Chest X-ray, PA view. Patient: 45 years old, sex F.
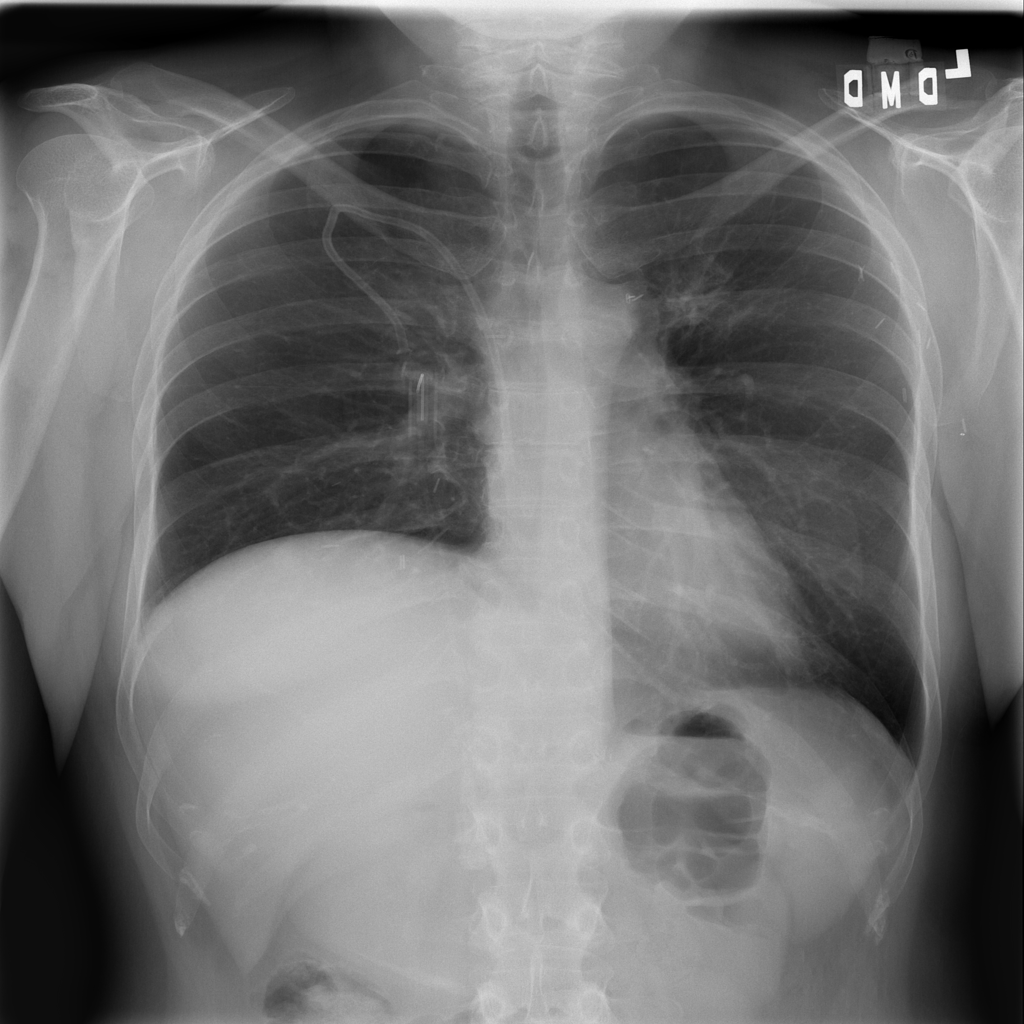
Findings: No Finding